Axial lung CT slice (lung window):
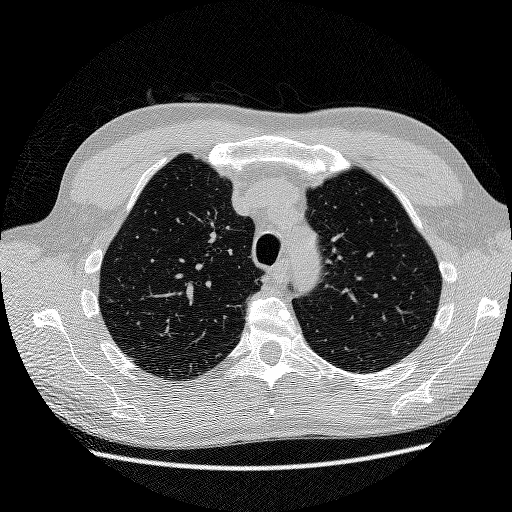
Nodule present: no